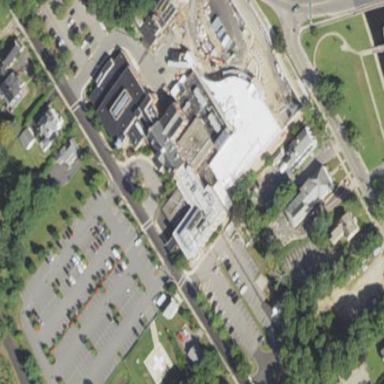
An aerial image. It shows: Hospital.